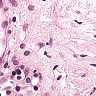
Metastatic tissue present: no